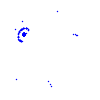
Particle: kaon